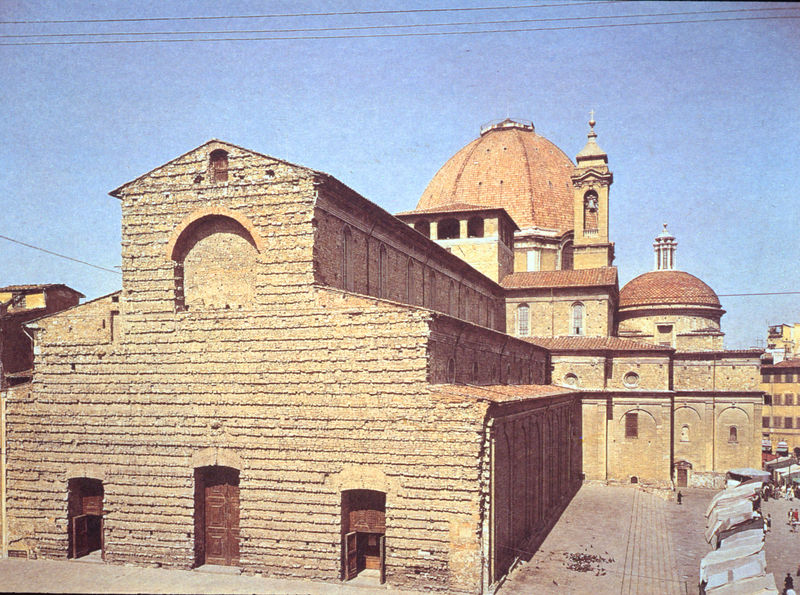
Titel: San Lorenzo (Außenansicht)
Künstler: Filippo Brunelleschi
Standort: Firenze
Institution: Basilica di San Lorenzo
Schlagwörter: blau, himmel, schatten, menschen, stadt, braun, fenster, holz, licht, straße, säule, tür, dach, gebäude, haus, rot, beige, wand, stein, steine, kirche, drei, turm, bogen, fassade, italien, pflaster, süden, türen, dorf, mauer, ziegel, backstein, türe, markt, platz, rundbogen, kuppel, arch, architecture, blue, church, red, window, wall, windows, yellow, brown, foto, fotografie, photographie, bögen, eingang, spanisch, glockenturm, kuppeln, moschee, orientalisch, türme, dom, mauerwerk, sonnig, kathedrale, portal, tore, wood, glocke, christlich, sky, florenz, building, orange, tower, marktplatz, eingan, cross, photo, door, italy, basilika, gibel, human, leitungen, südländisch, dome, doors, brick, bricks, buildings, stände, sakristei, speyer, christian, san lorenzo, raphael, gerippt, photograph, antonius, piazza, tile, padua, bell, glocketurm, sanlorenzp, florence, tuscany, sk, wires, mosque, cable, firenze, duomo, ddd, domo, campanario, campanary, brgo, borgo